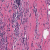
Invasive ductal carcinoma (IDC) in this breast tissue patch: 0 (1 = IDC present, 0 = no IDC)